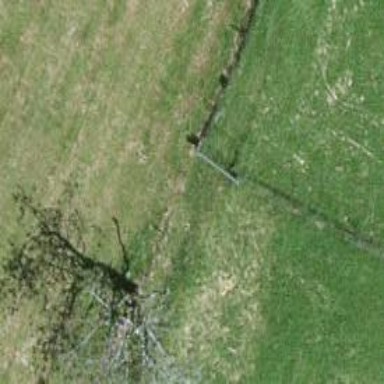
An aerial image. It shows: Swing gate.